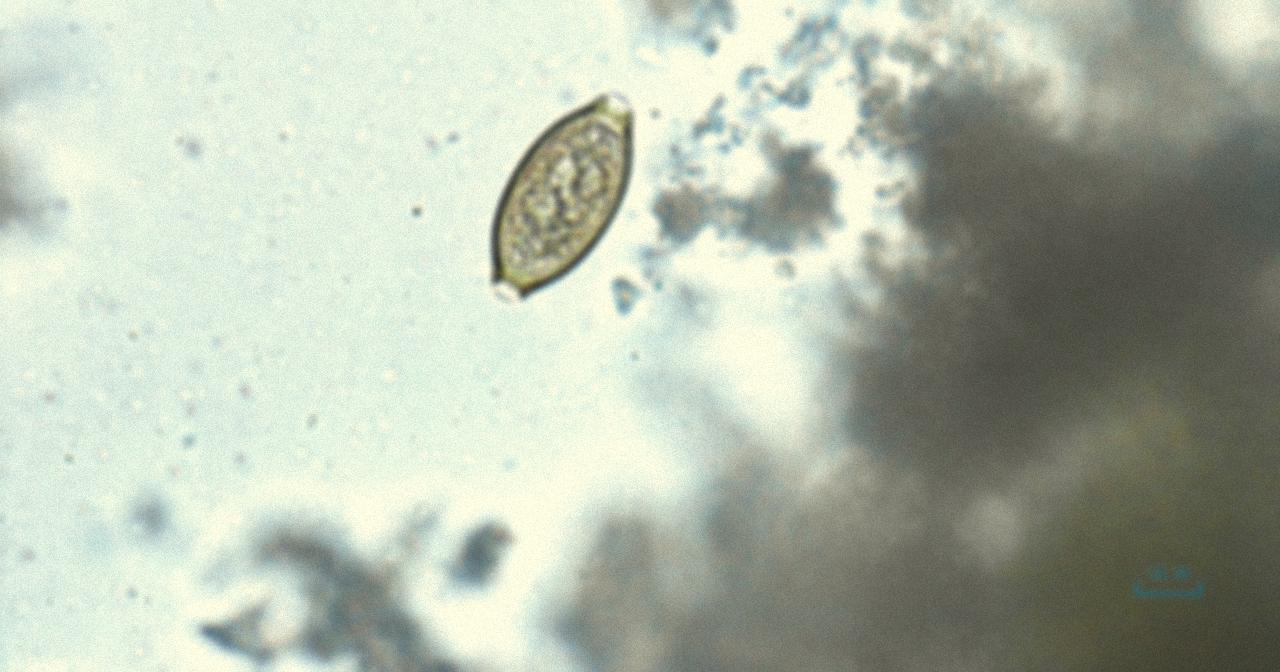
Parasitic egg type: Trichuris trichiura